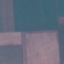
Label: AnnualCrop